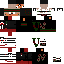
A male human skin with dark skin, wearing brown long hair dressed in a blue hoodie and black pants, featuring a closed mouth.